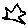
Label: star